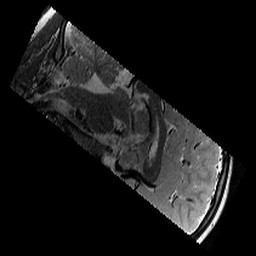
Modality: T2w
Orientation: sagittal
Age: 9
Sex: male
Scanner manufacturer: siemens
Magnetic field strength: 3 T
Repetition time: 9.23 s
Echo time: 0.067 s